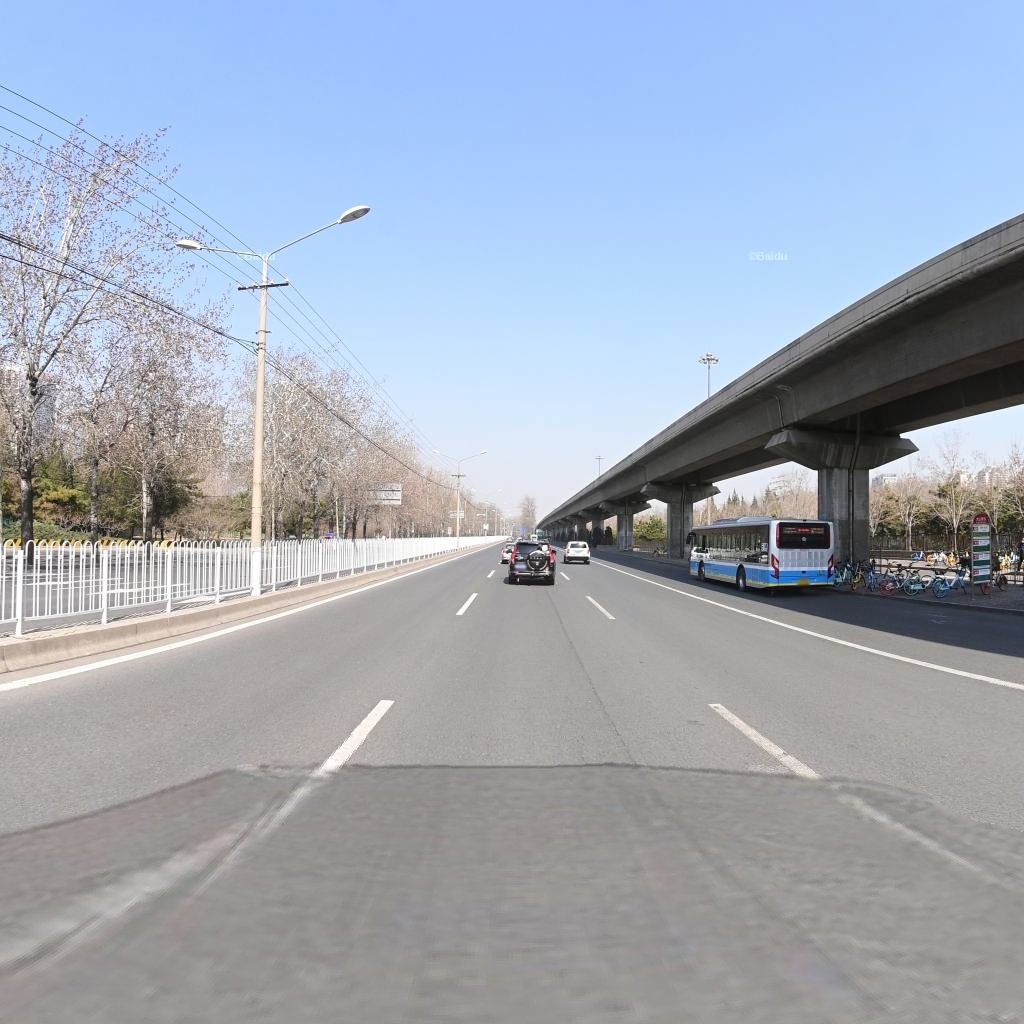
Region: Chaoyang
Road damage annotations: longitudinal crack